Field crop: maize
Growth stage: 2
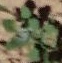
Species: chenopodium